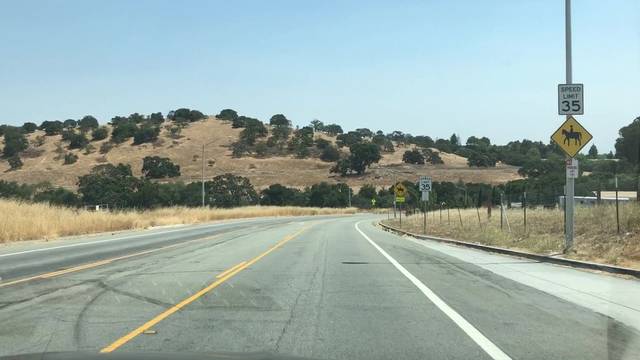
Region: United States
Coordinates: 37.397, -122.155